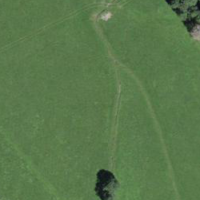
EUNIS habitat code: 44
Species observed at this site:
Rubus saxatilis